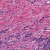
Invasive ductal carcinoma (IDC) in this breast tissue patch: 1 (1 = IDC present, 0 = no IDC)